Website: bh-photo
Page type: address-validator
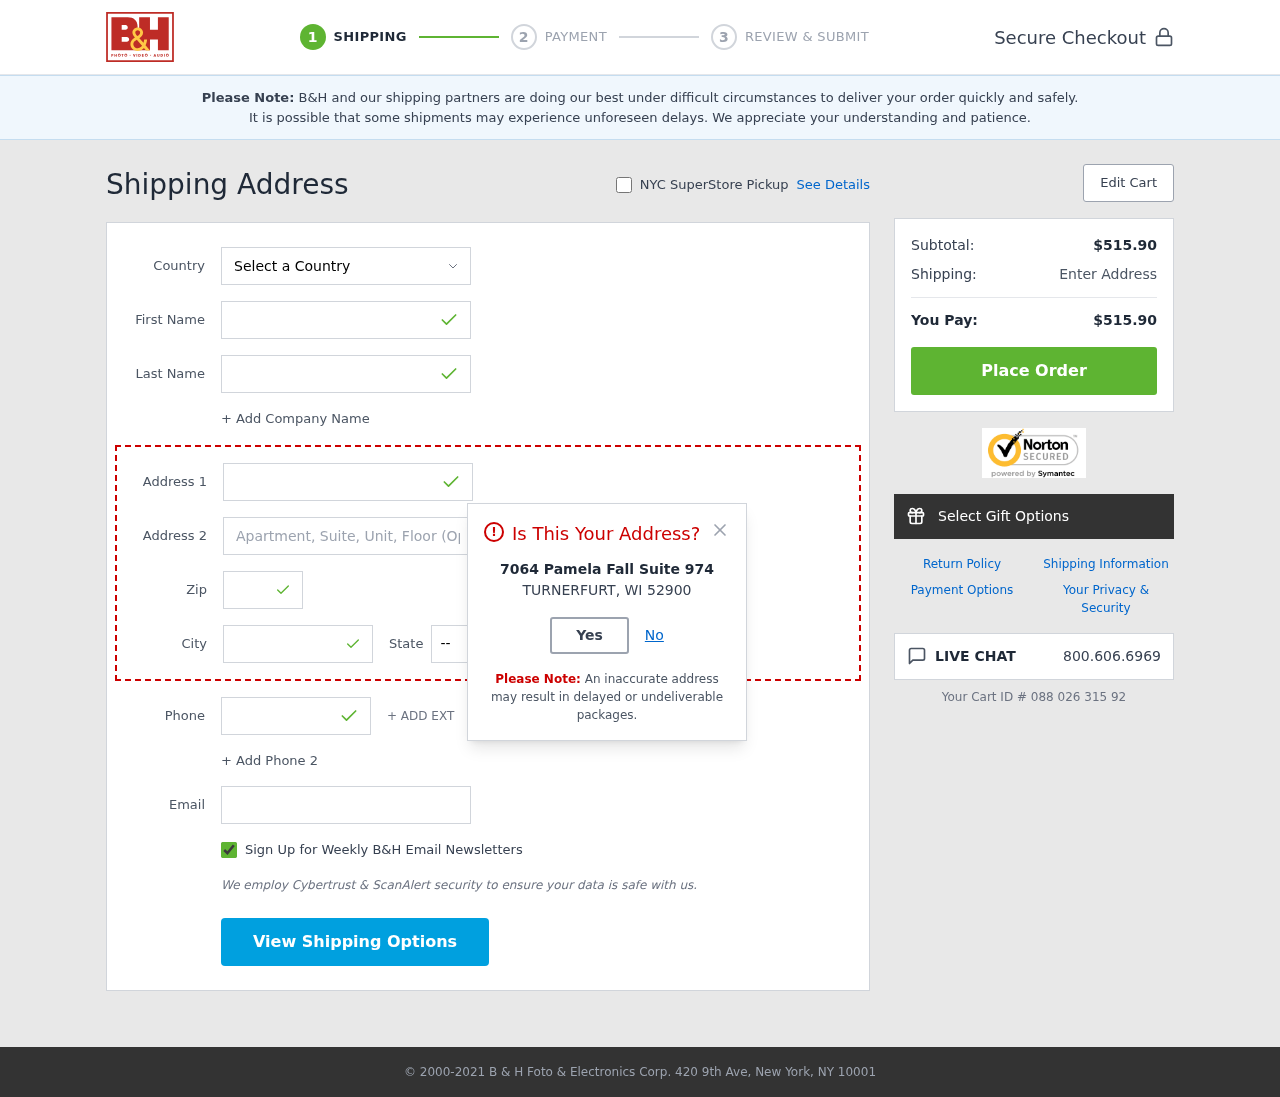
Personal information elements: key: PII_CITY
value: Turnerfurt
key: PII_COUNTRY
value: United States
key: PII_EMAIL
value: tony.richmond@yahoo.com
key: PII_FIRSTNAME
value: Tony
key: PII_LASTNAME
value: Richmond
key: PII_PHONE
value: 3227646228
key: PII_POSTCODE
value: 52900
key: PII_STATE_ABBR
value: WI
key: PII_STREET
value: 7064 Pamela Fall Suite 974
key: PII_CITY_MODAL
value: TURNERFURT
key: PII_POSTCODE_FULL
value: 52900
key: PII_POSTCODE_NUMERIC
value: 52900
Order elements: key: ORDER_SUBTOTAL
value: $515.90
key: ORDER_TOTAL
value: $515.90
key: ORDER_ID
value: Your Cart ID # 088 026 315 92